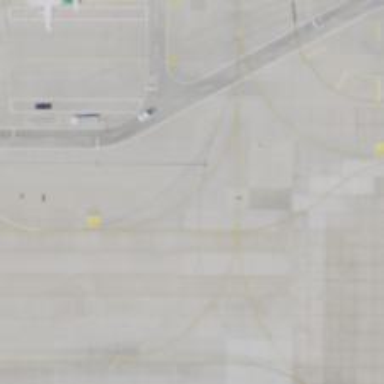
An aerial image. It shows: View of taxiway at the airport.